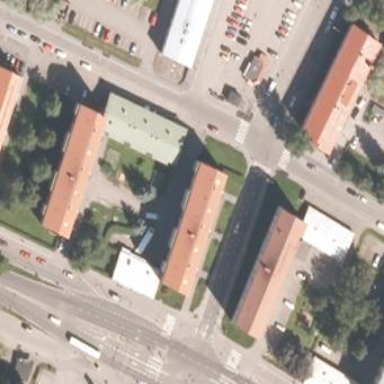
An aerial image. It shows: Saltbox-shaped roof distinguishes these apartments.